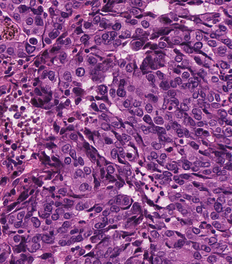
Tumor epithelial tissue: yes
Tumor-associated stroma tissue: no
Normal tissue: no